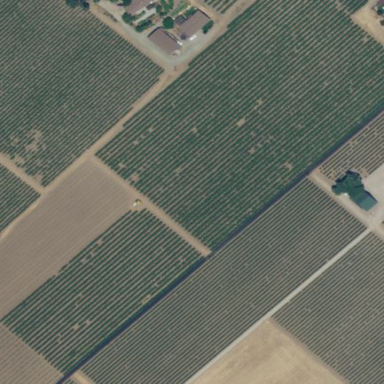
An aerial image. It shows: Vineyard where grapes are grown.